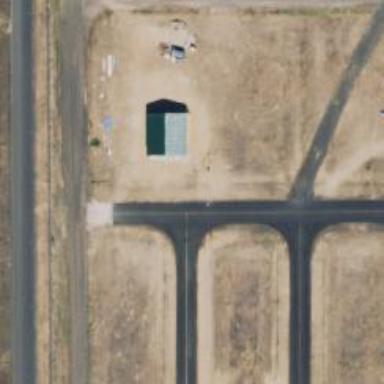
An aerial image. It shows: Asphalt taxiway at the airport.